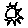
Label: sun